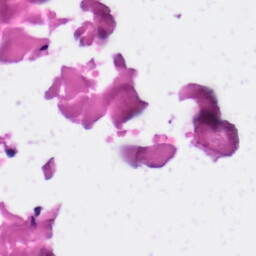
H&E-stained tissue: Skin